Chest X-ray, PA view. Patient: 67 years old, sex M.
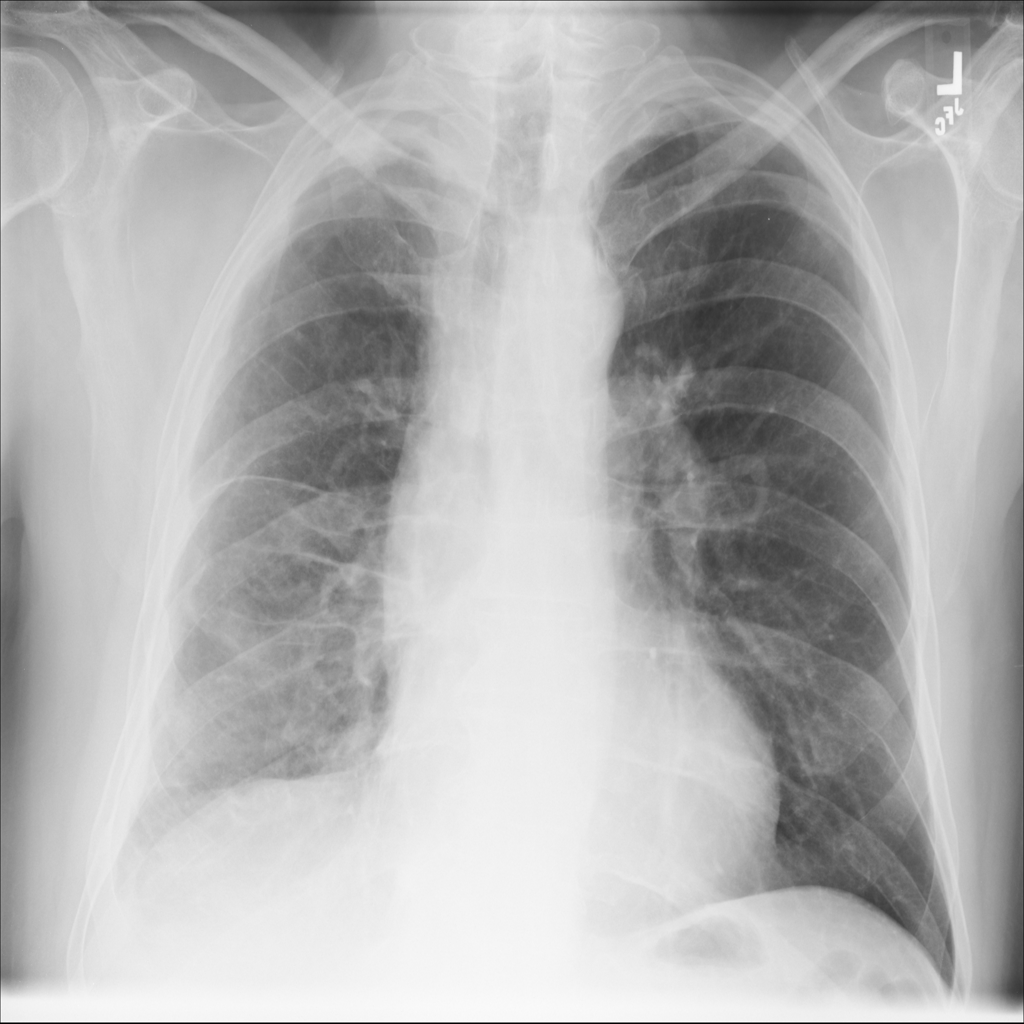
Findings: No Finding